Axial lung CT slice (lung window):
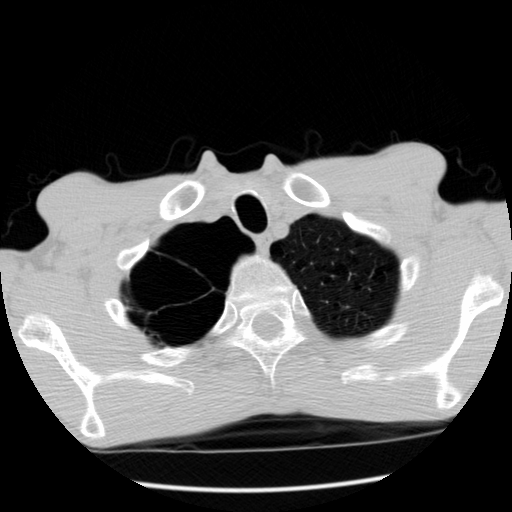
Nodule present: no